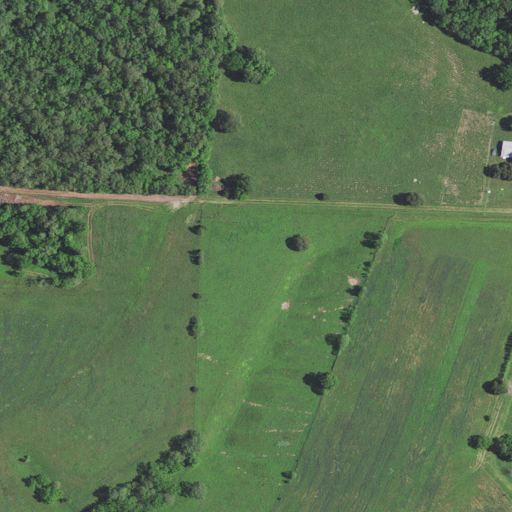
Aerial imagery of ridge(s) in Missouri named Chase Ridge containing pasture, deciduous forest, and open development